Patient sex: F
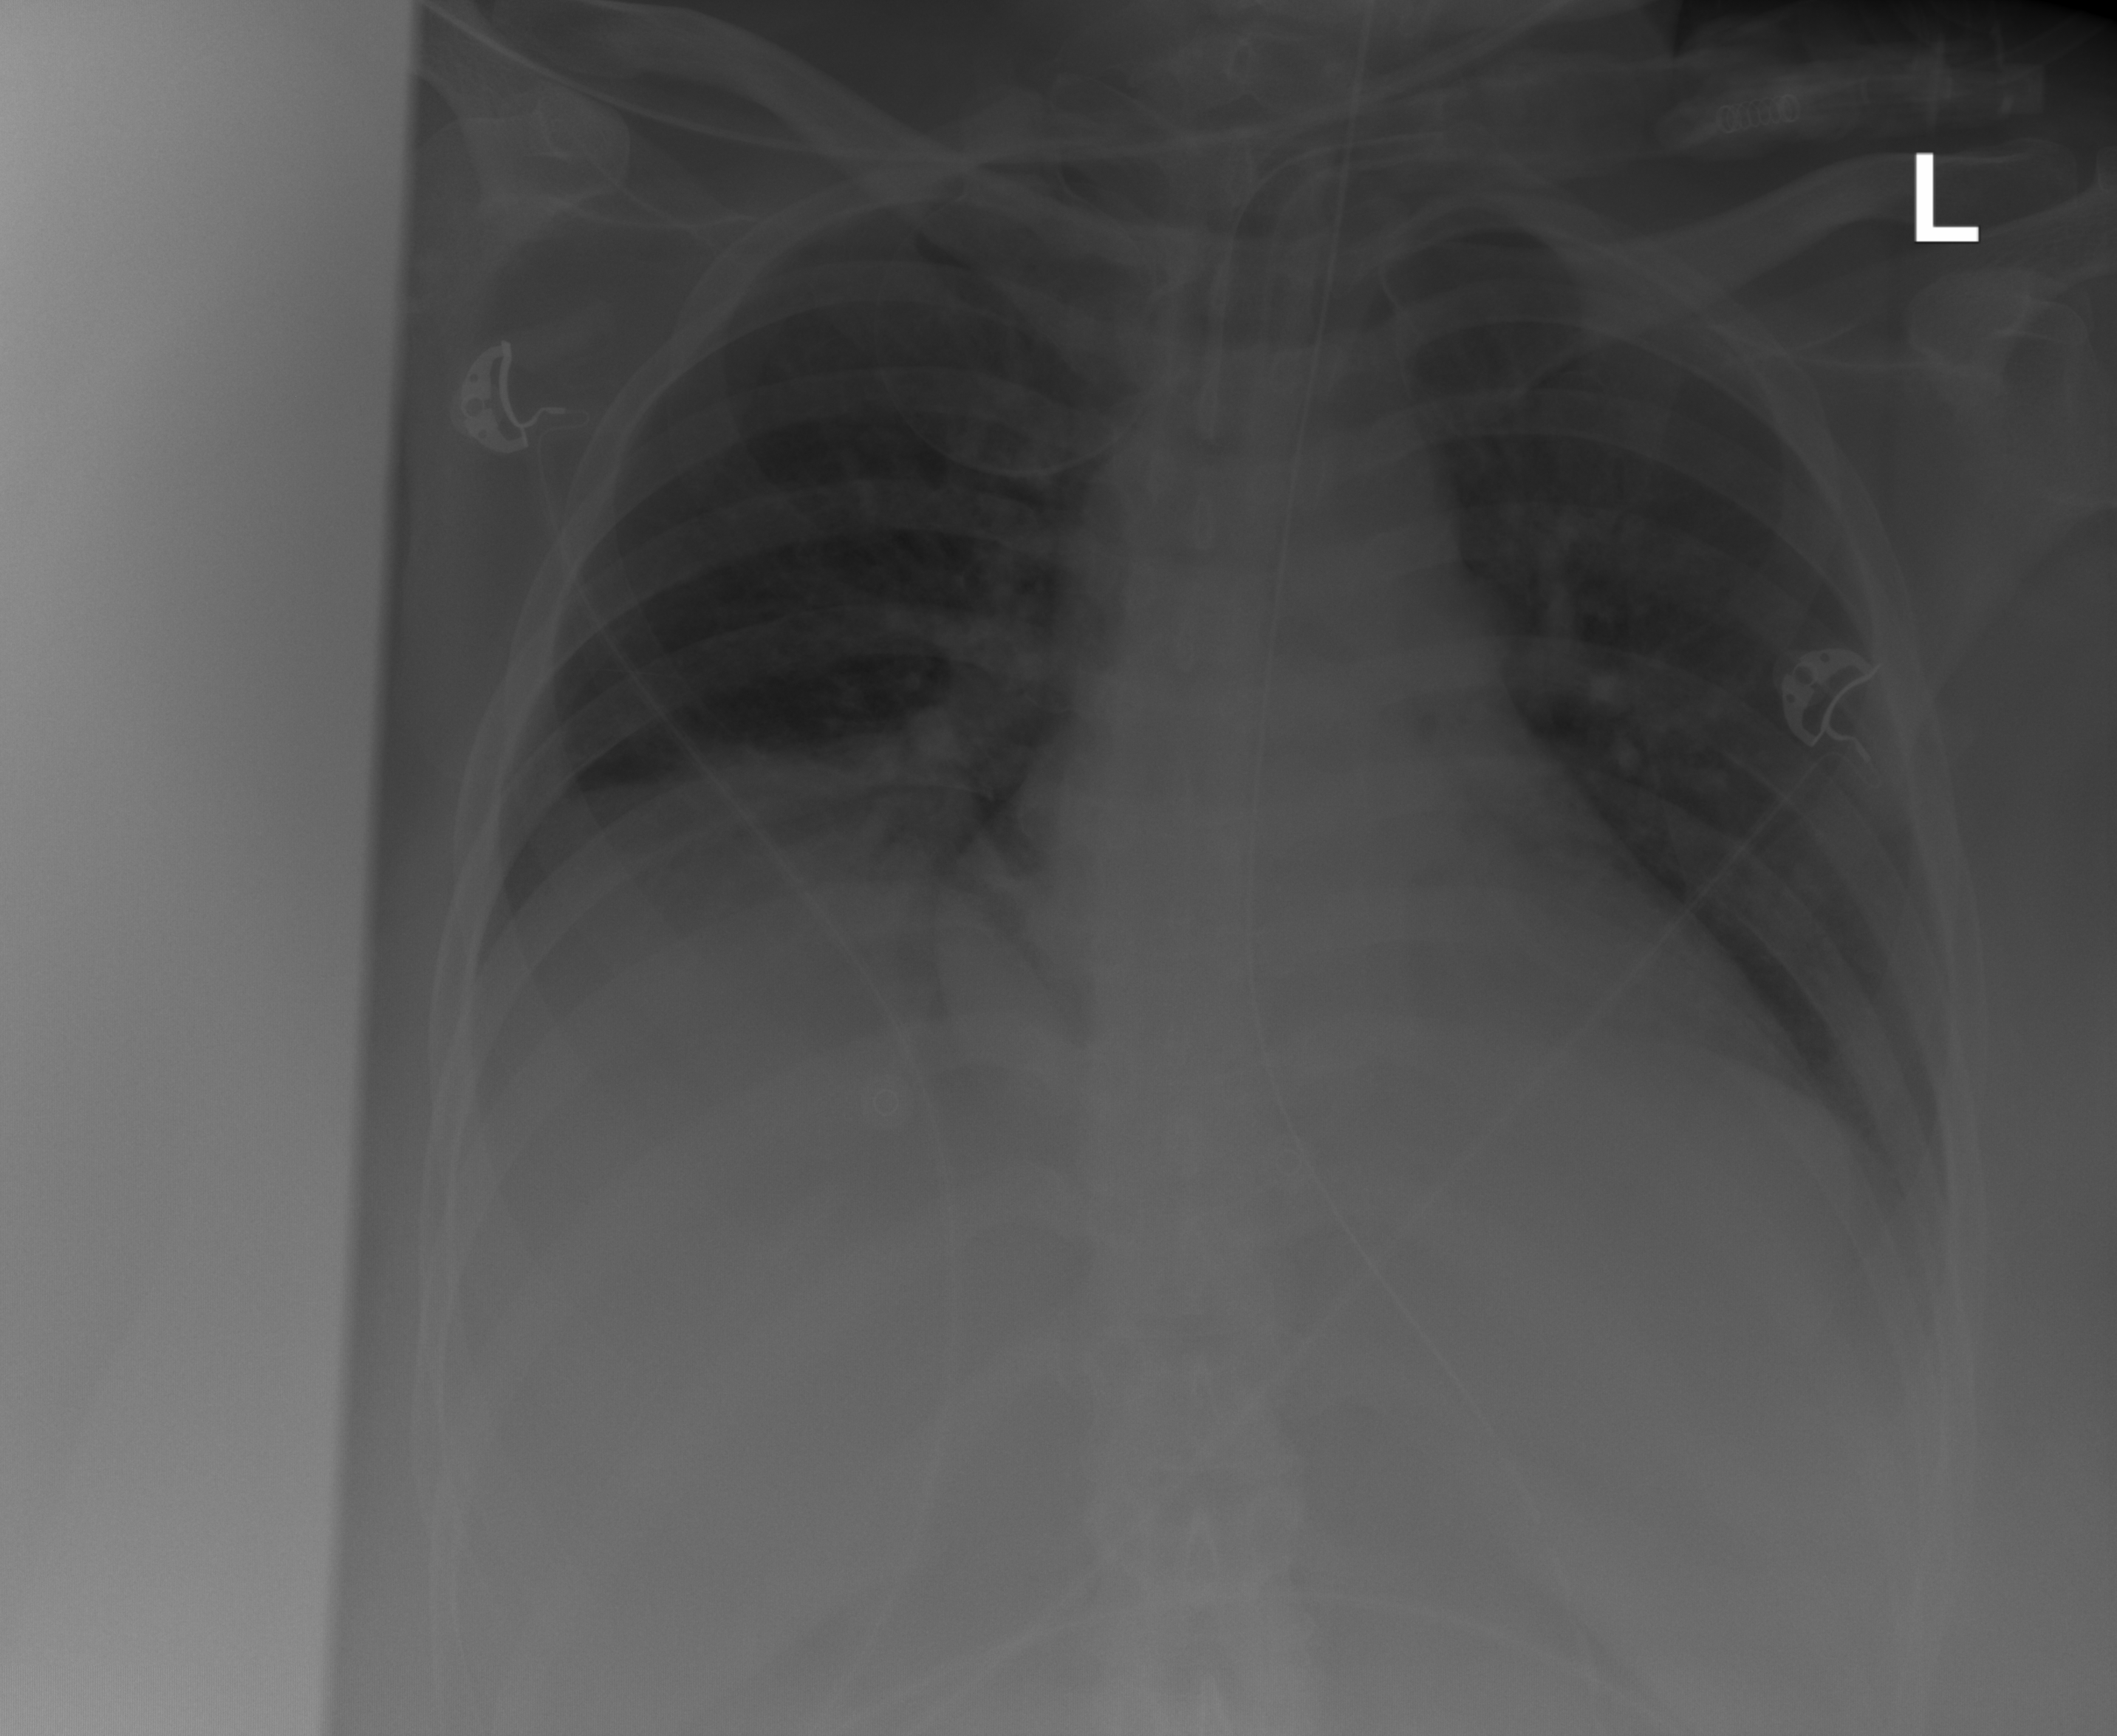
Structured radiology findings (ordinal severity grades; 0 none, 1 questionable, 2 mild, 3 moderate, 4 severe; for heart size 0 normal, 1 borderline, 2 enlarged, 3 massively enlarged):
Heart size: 2
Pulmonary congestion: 0
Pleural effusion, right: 0
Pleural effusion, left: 0
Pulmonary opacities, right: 0
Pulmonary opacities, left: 0
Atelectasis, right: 2
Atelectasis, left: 0